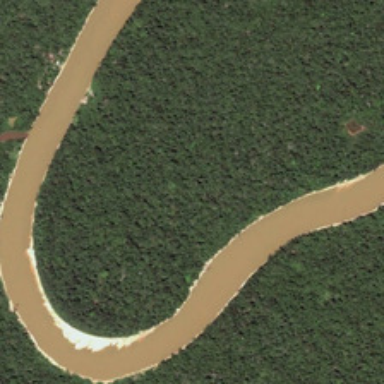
The stretch of saddle shaped river is across the dense forest .